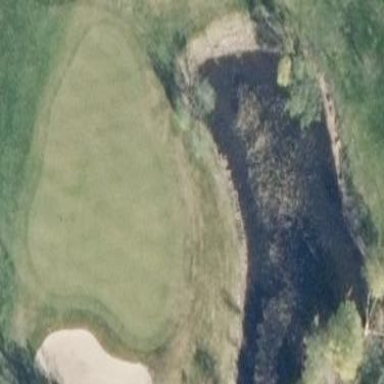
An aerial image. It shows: Golf green.